Interaction volume radius: 10 \u00c5
Interaction volume height: 10 \u00c5
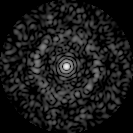
Disorder parameter: 0.8723